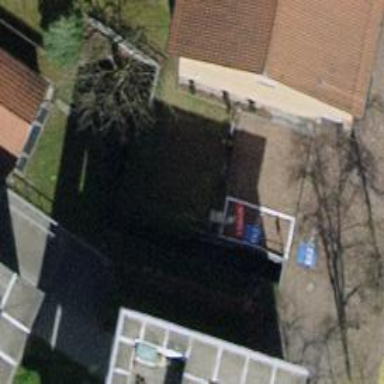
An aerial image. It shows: Charging station.